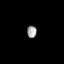
Tissue: prostate
Cell type: T cells
Senescence score: 0.3558
Nuclear area (px): 118
Mean DAPI intensity: 156.102